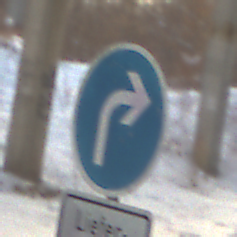
Verkehrszeichen: VorgeschriebeneFahrtrichtungRechts
Zusatzzeichen unten: BesondereFahrzeugeUndTransportgueter5
Umgebung: Roofed, Suburban
Tageszeit: MorningAfternoon
Wetter: PartlyCloudy
Licht: Natural
Jahreszeit: Winter
Kontrast: LowContrast